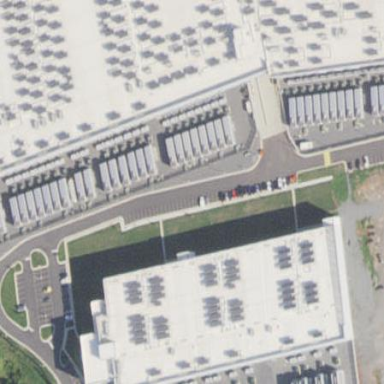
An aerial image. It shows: Data center building.